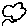
Label: cloud